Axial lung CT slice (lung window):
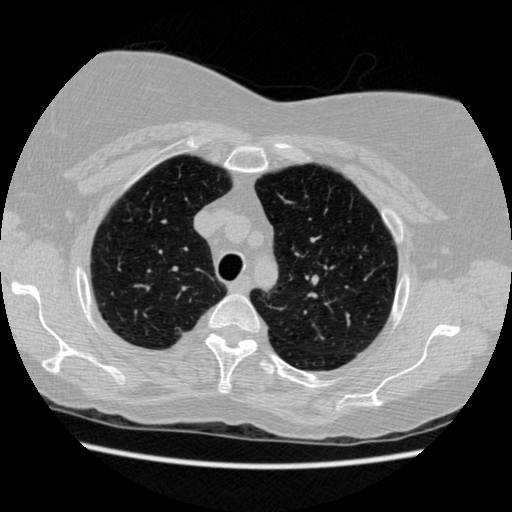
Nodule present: no